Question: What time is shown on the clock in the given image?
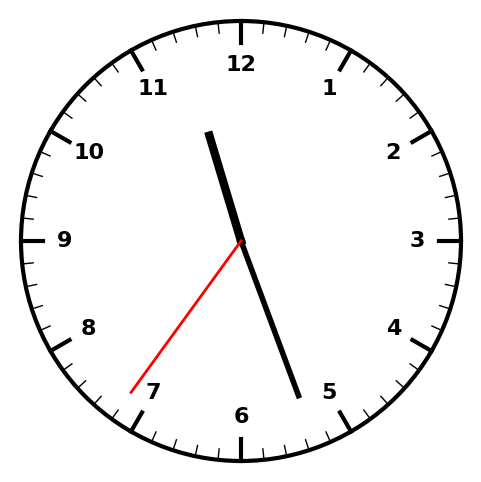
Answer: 11:26:36